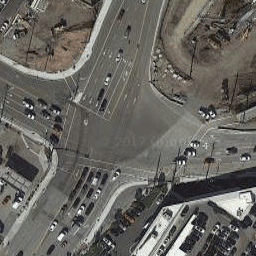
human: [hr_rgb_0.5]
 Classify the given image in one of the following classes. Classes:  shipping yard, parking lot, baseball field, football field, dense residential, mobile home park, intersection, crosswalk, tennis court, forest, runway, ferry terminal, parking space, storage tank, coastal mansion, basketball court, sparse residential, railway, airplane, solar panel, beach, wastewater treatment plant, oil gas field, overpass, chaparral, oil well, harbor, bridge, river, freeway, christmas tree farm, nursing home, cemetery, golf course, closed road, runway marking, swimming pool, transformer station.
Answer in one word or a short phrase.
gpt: intersection